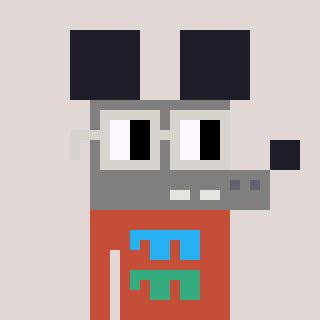
a pixel art character with square light gray glasses, a mouse-shaped head and a rust-colored body on a warm background